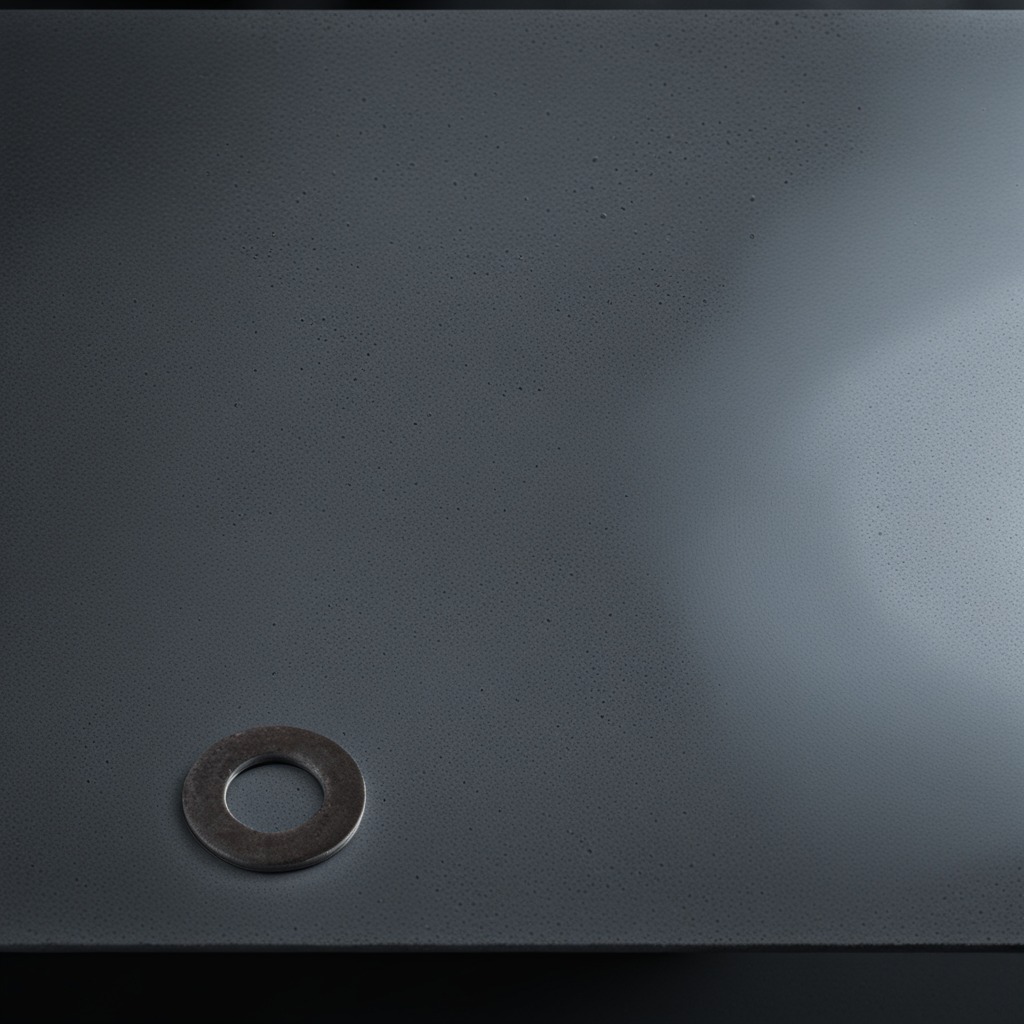
A flat metal washer is lying on the clean granite table inside a workshop at night.